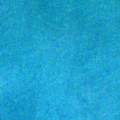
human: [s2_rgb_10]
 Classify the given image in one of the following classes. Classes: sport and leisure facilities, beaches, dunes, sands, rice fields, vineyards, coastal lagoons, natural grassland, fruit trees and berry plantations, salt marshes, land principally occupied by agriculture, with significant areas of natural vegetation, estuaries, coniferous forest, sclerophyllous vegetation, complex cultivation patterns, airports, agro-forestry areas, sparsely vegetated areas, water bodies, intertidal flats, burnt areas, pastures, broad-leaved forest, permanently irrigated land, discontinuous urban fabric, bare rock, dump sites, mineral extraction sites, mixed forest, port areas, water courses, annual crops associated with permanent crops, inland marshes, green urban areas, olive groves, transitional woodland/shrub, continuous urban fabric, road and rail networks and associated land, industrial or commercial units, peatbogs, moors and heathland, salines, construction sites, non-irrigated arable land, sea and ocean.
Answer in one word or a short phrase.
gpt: sea and ocean